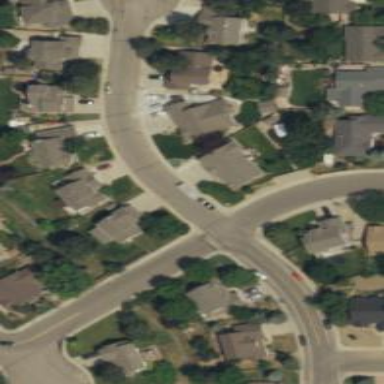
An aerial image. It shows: Road with stop sign.